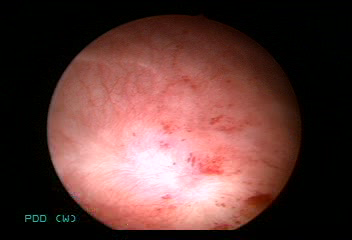
Modality: WLC
Class: Normal mucosa
Bladder cancer association: No